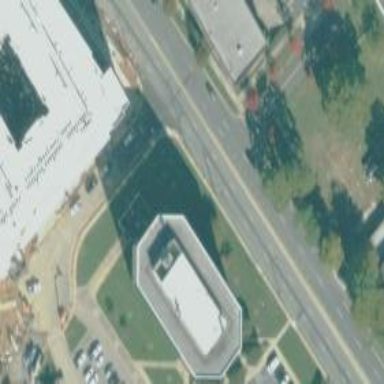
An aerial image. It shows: Government office building.